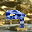
Label: 9